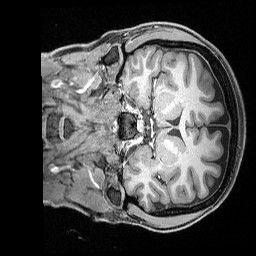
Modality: T1w
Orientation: coronal
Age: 26
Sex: male
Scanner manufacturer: siemens
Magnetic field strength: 3 T
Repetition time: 2.3 s
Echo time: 0.00324 s